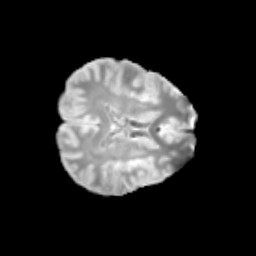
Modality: T2w
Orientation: axial
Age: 11
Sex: male
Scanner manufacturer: siemens
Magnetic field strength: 3 T
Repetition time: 3.8 s
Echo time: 0.07 s